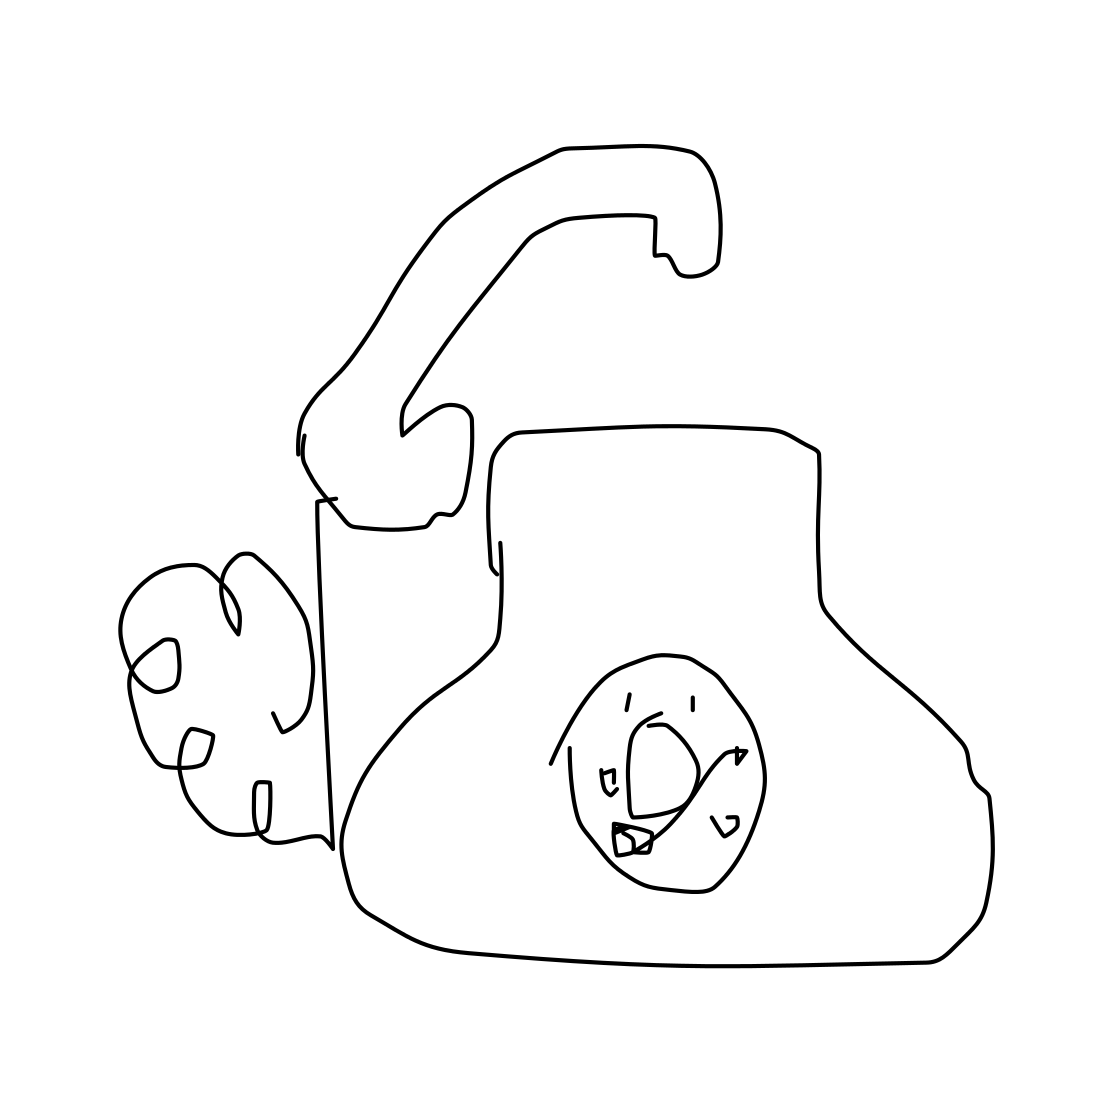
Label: telephone